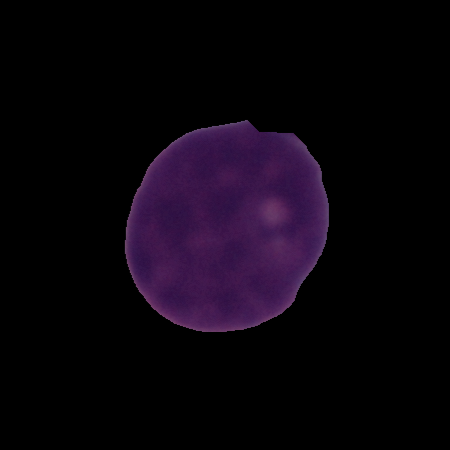
Label: cancer